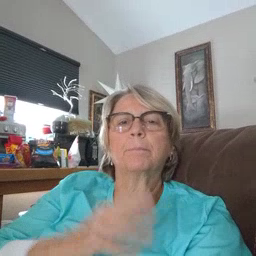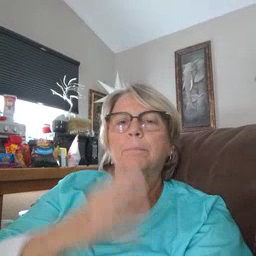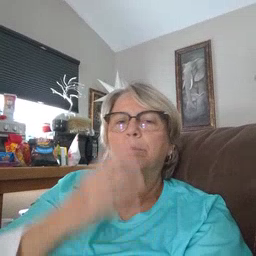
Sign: bedroom